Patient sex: F
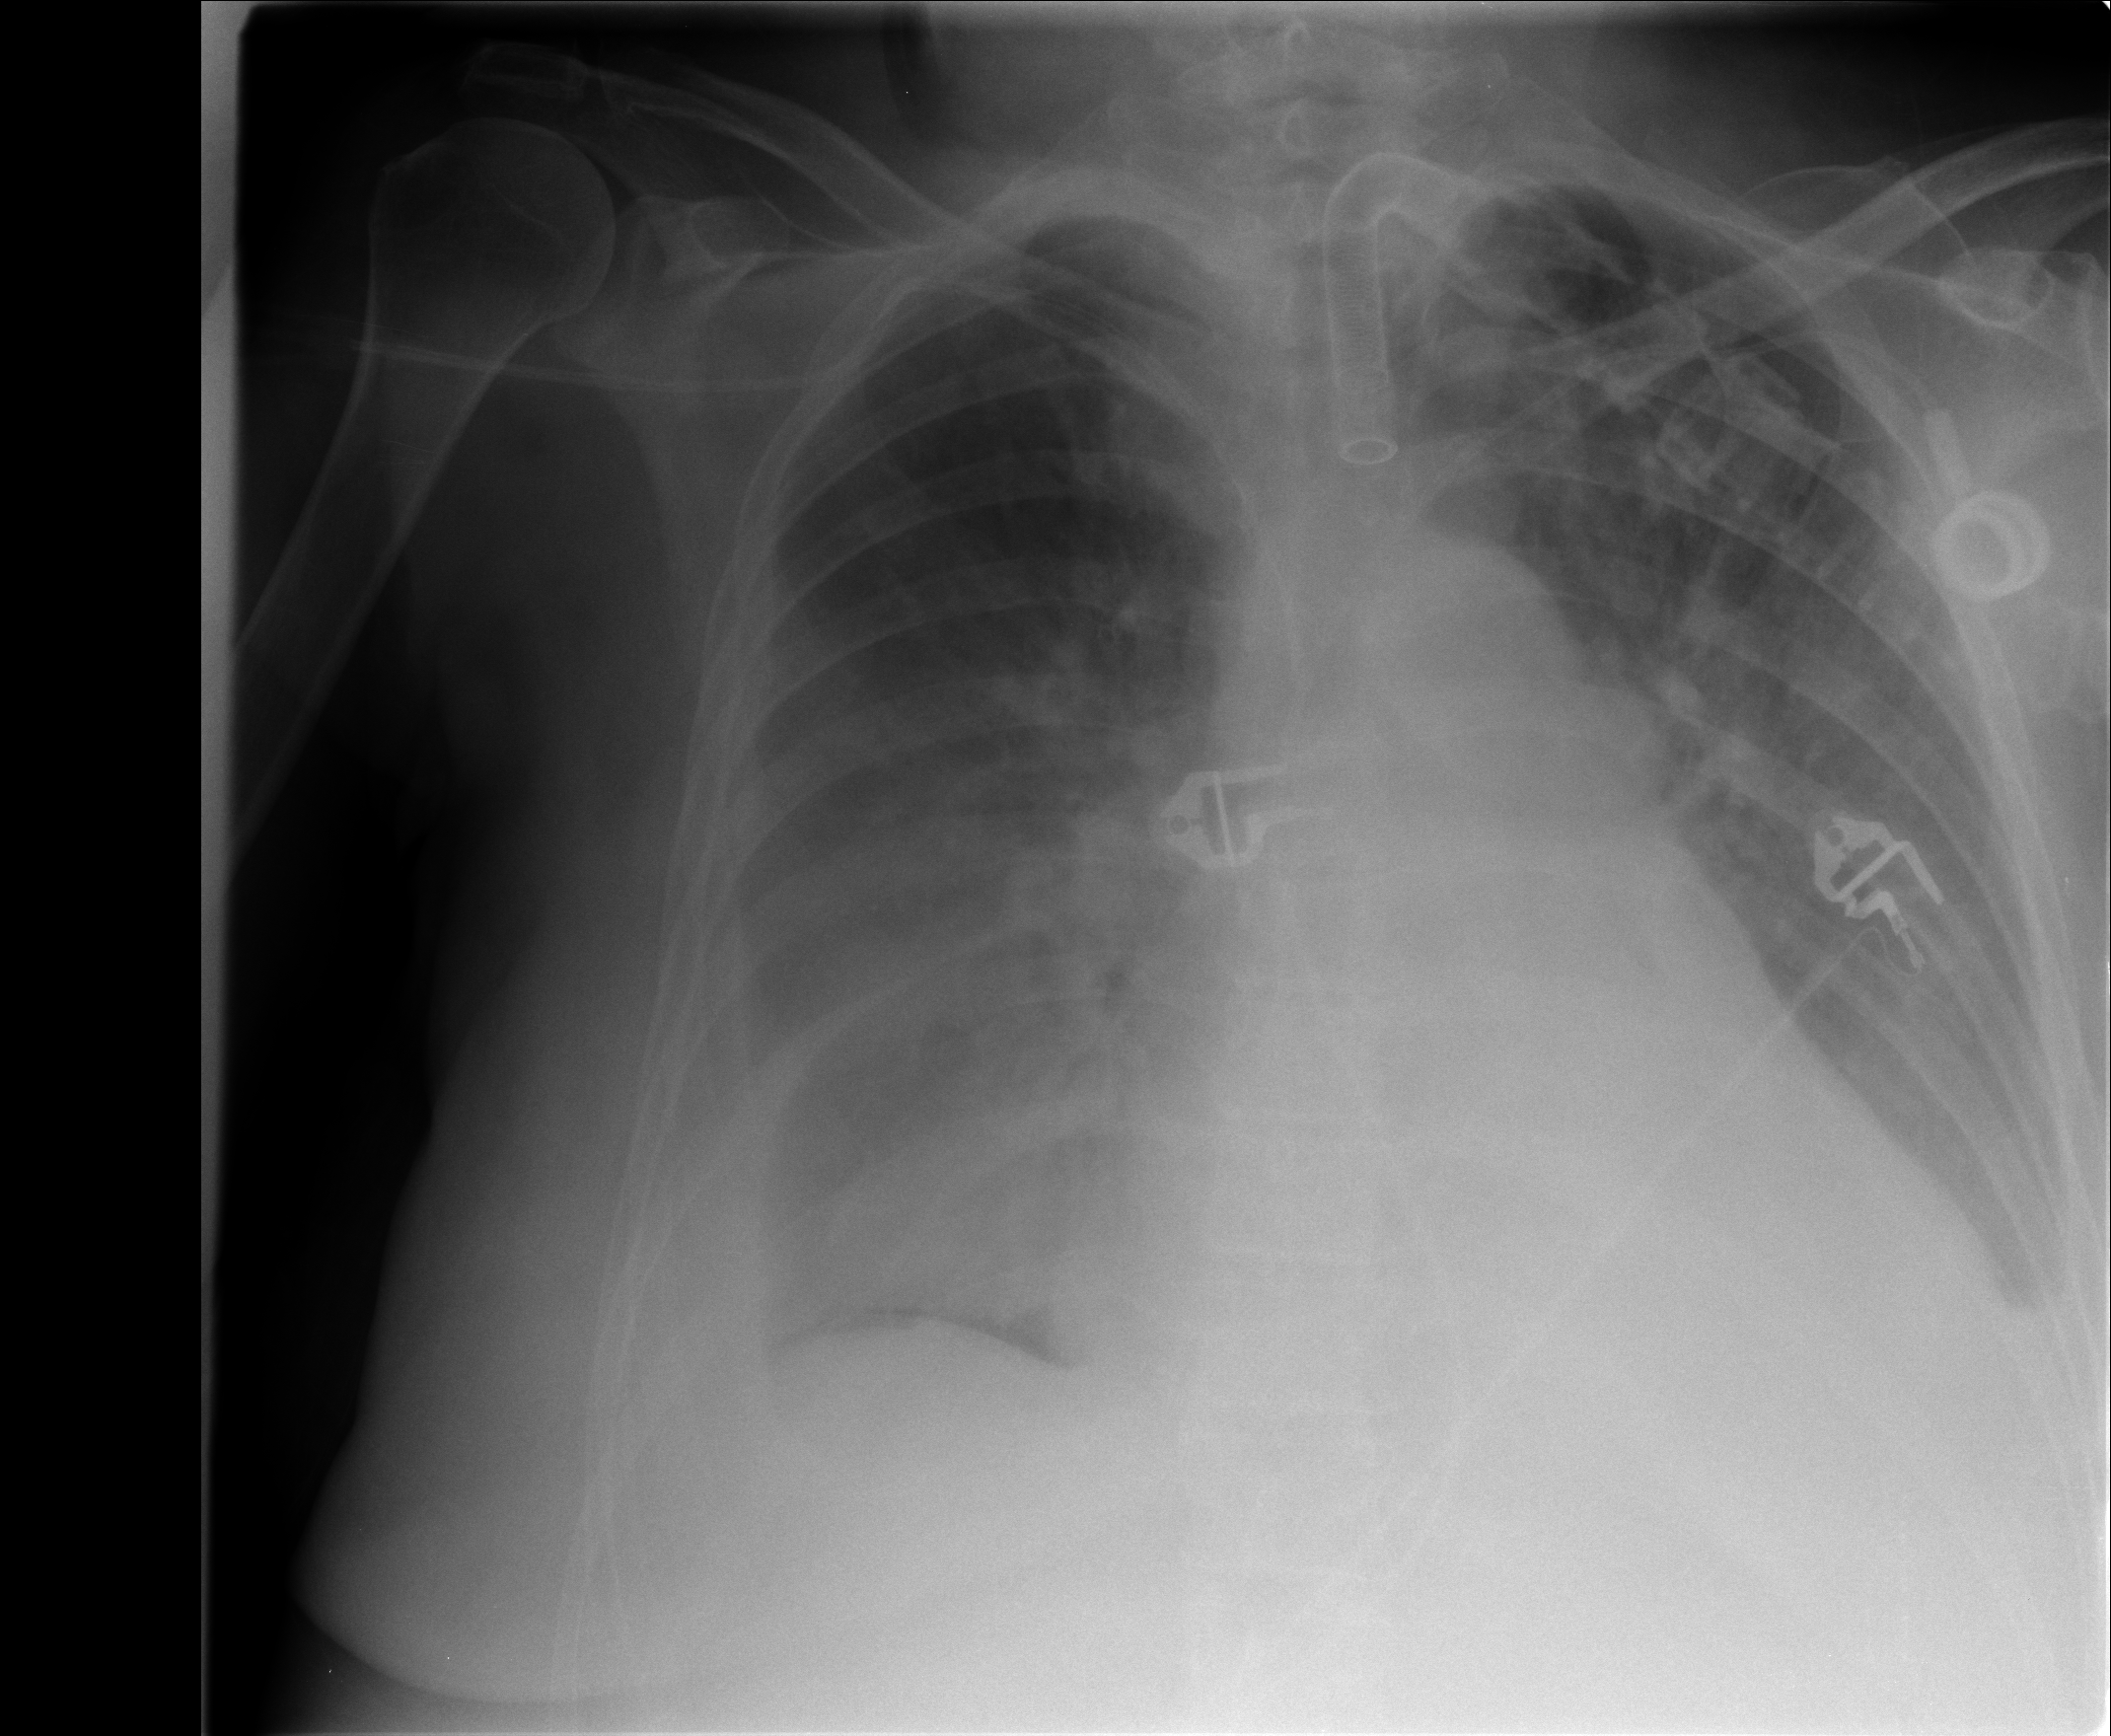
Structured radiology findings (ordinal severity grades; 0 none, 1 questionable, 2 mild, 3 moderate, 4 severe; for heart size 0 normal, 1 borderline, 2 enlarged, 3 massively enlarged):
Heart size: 2
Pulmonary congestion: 2
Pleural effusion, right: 2
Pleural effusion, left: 2
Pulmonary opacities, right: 2
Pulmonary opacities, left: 2
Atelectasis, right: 2
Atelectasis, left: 2